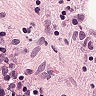
Metastatic tissue present: yes